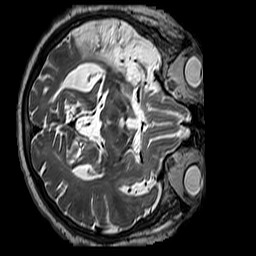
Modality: T2w
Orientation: axial
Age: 71
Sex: male
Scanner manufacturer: siemens
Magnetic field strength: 3 T
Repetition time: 3.2 s
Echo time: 0.212 s